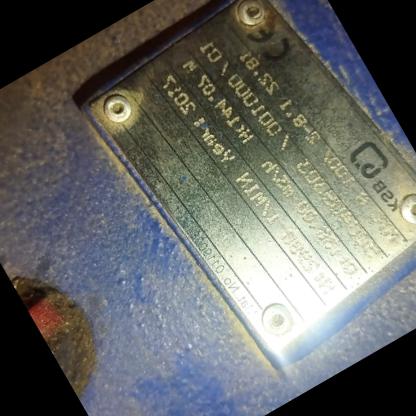
Klasa: tabliczka-znamionowa